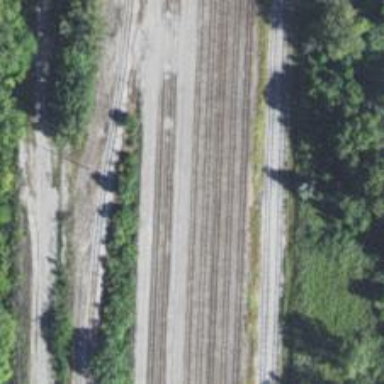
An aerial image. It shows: Railway spur service.